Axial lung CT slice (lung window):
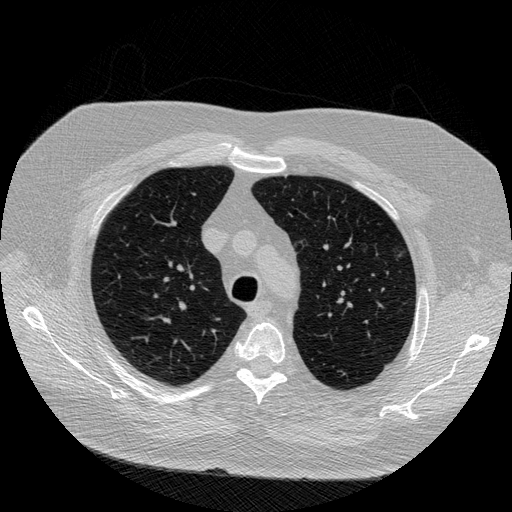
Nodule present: yes
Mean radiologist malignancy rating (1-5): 2